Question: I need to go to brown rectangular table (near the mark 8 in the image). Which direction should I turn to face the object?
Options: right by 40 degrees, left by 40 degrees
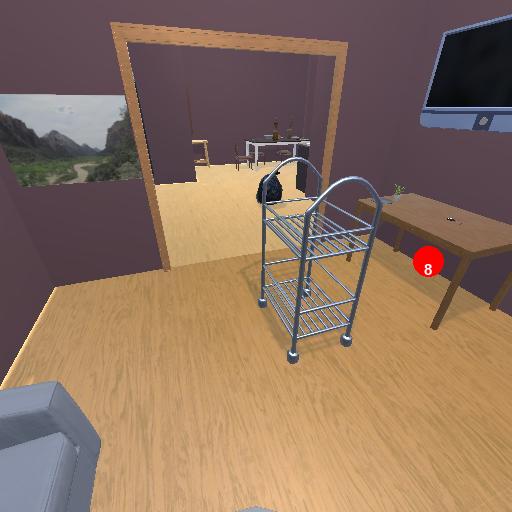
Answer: right by 40 degrees